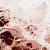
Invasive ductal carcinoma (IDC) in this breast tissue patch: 0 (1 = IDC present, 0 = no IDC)